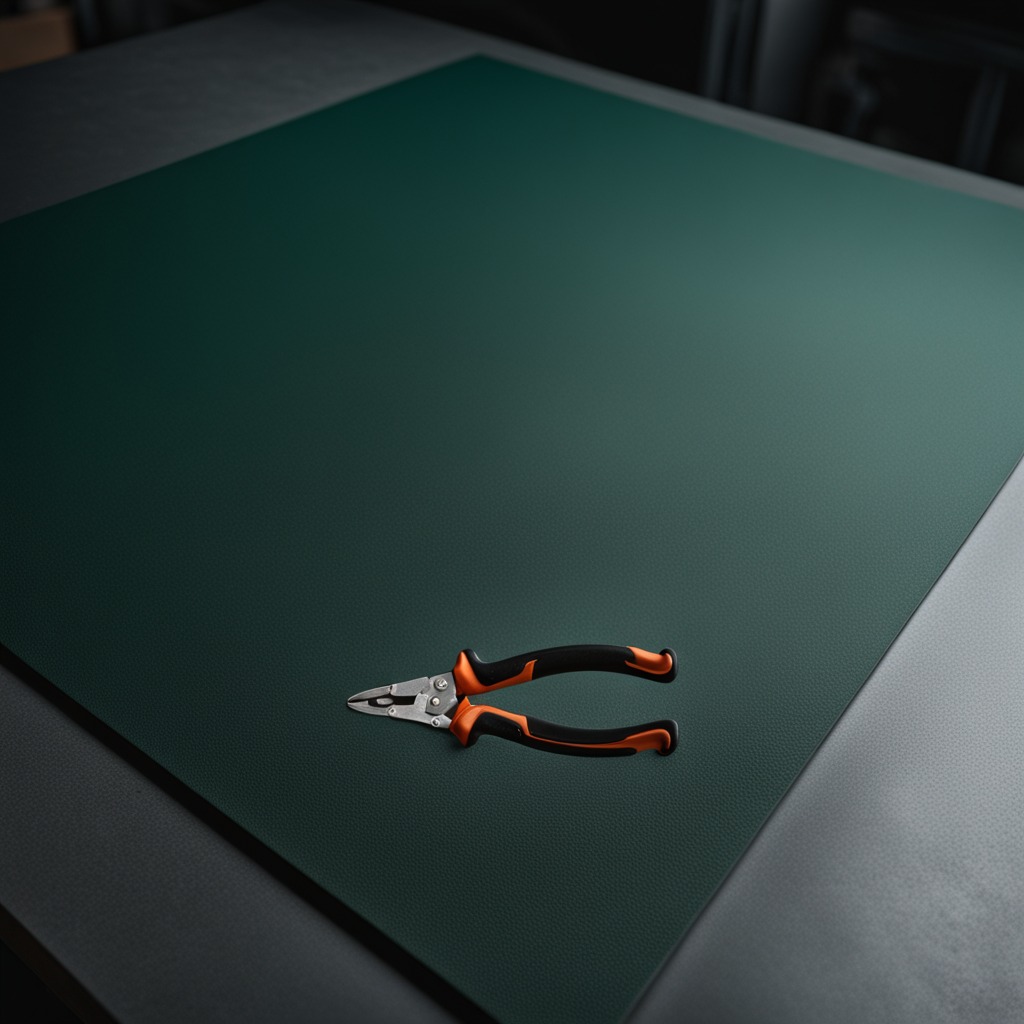
A plier is lying on the green rubber mat.